Question: I have a stupid problem, I created a well with media-list, I found that there is problem only with z-index, What is wrong?

Class dropdown-menu:
'''
.dropdown-menu {
top: 100%;
left: 0;
z-index: 1001 !important;
position: absolute;
display: none;
float: left;
min-width: 160px;
padding: 5px 0;
margin: 2px 0 0;
list-style: none;
font-size: 15px;
background-color: #ffffff;
border: 1px solid #cccccc;
border: 1px solid rgba(0, 0, 0, 0.15);
border-radius: 0;
-webkit-box-shadow: 0 6px 12px rgba(0, 0, 0, 0.175);
box-shadow: 0 6px 12px rgba(0, 0, 0, 0.175);
background-clip: padding-box;
}
'''
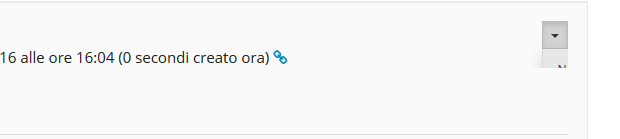
Answer: Be sure that the well has explicitly set position relative on it, this way your dropdown-menu will be positioned relatively to it. Also try to set position on .dropdown-menu class before Z-index.